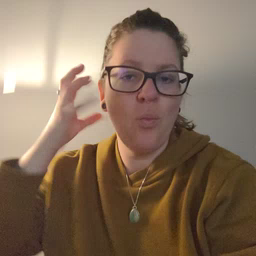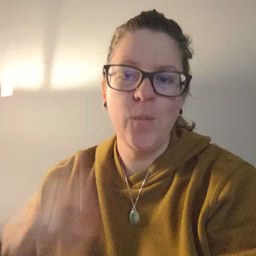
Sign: radio